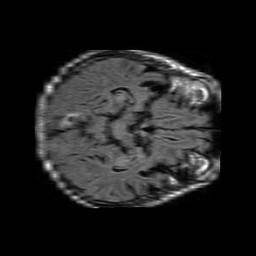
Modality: FLAIR
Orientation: axial
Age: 82
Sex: male
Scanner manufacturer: philips
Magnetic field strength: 1.5 T
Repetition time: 6 s
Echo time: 0.12 s